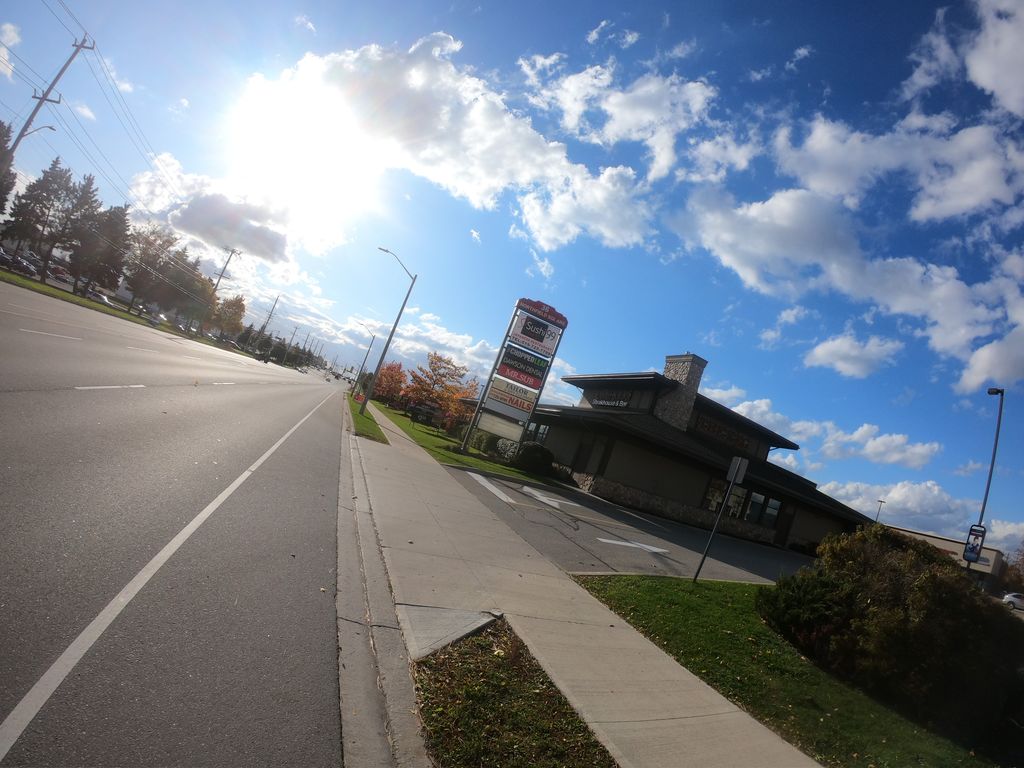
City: kitchener-waterloo